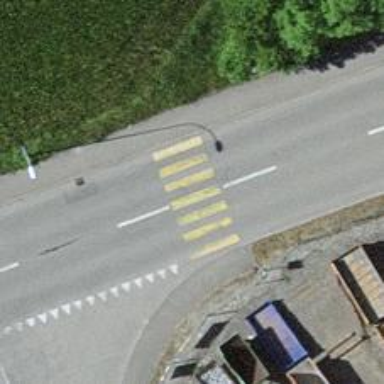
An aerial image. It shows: Uncontrolled crossing on the road.